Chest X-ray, AP view. Patient: 47 years old, sex F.
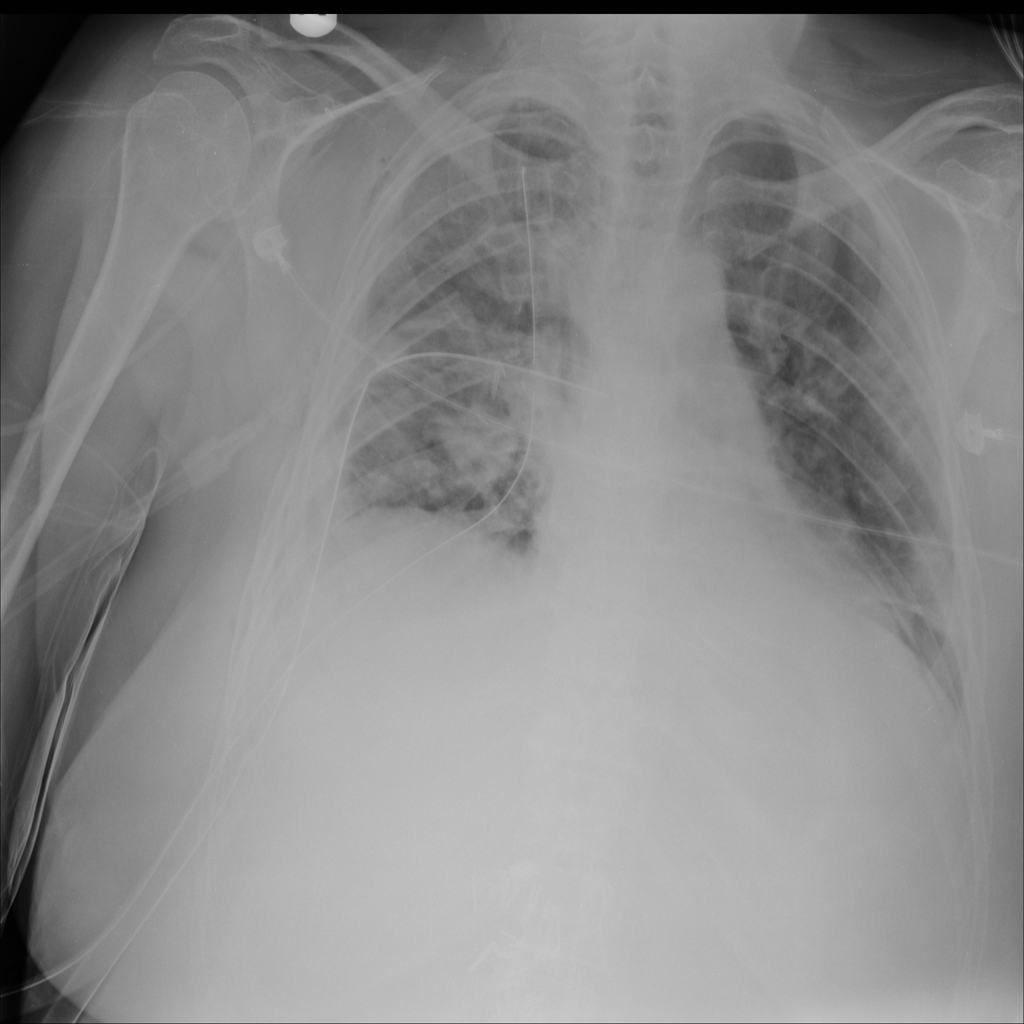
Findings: Atelectasis, Effusion, Emphysema, Infiltration